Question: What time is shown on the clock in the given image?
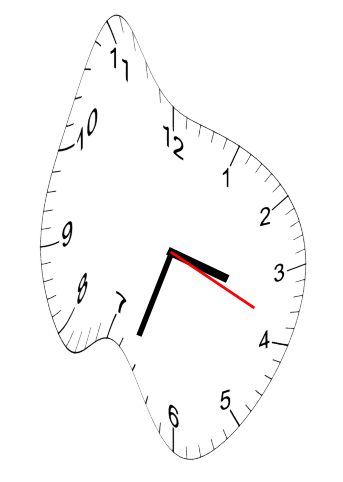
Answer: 03:33:19